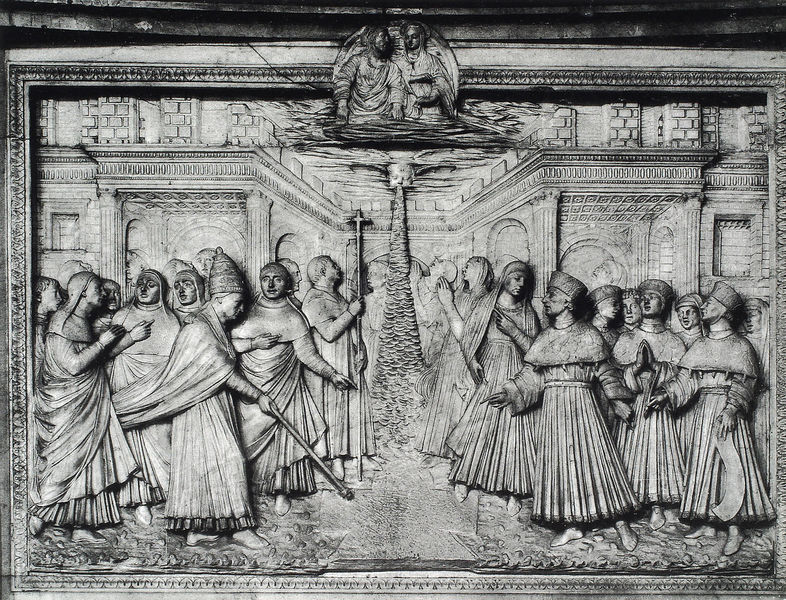
Titel: Reliefs vom ehem. Hochaltarziborium
Künstler: Mino da Fiesole
Standort: Rom, S. Maria Maggiore (EU - I - Latium)
Schlagwörter: mann, frauen, stadt, frau, männer, säulen, falten, stein, boden, interieur, stock, turm, engel, relief, perspektive, stab, mauer, ziegel, bischof, papst, bildhauerei, zeigen, messing, kreuz, nonne, kardinal, beten, gebet, fries, ministrant, priester, prozession, tempel, kassettendecke, taufe, anbetung, jesu, gläubige, kardinäle, architekur, nonnen, wunder, heiliger geist, bischoff, kirchenmänner, papstwahl, 1500